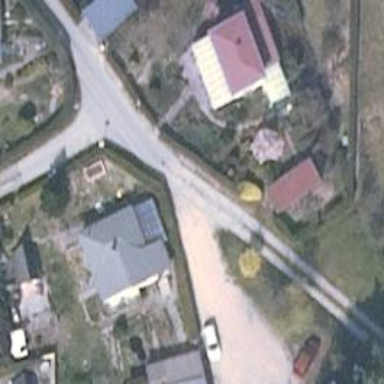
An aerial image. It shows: Residential road with grade 3 tracktype.